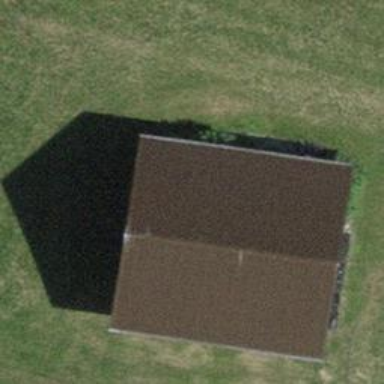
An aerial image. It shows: Farm building.